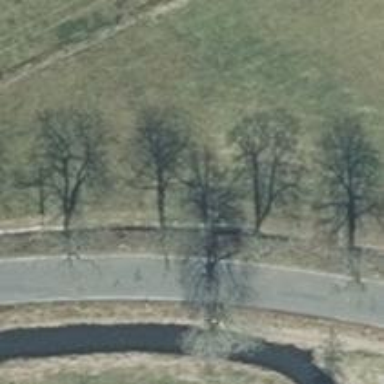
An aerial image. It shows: Beautiful avenue lined with deciduous broadleaved trees.